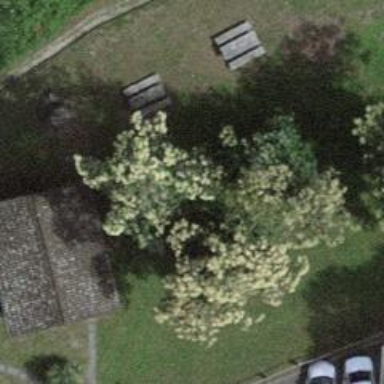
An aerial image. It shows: BBQ amenity.